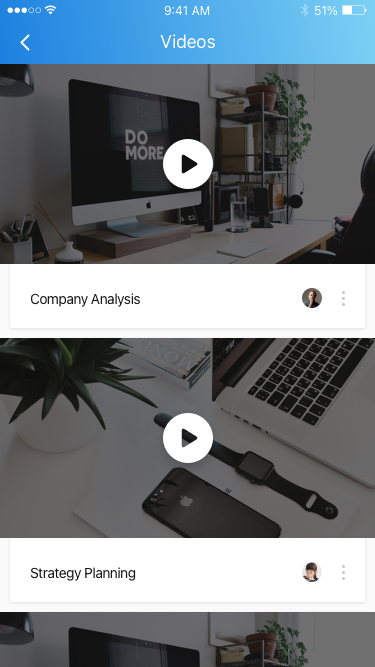
Text in this UI design:
Strategy Planning
Company Analysis
Videos